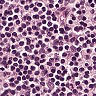
Metastatic tissue present: no